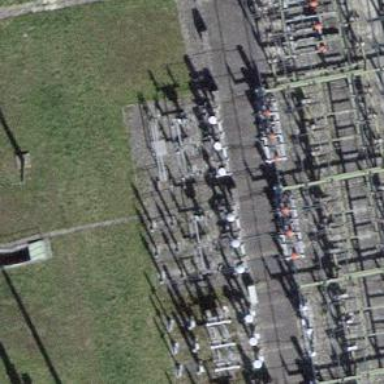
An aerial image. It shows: Insulator used in power equipment.